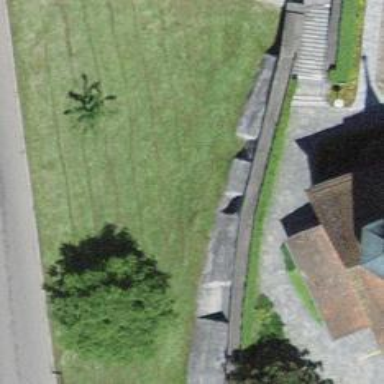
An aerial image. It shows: Retaining wall.